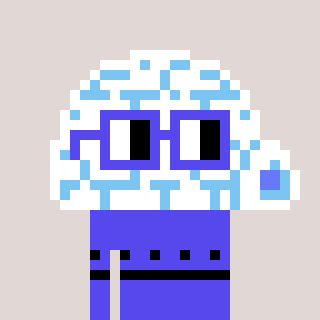
a pixel art character with square blue glasses, a igloo-shaped head and a computerblue-colored body on a warm background